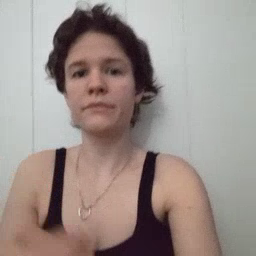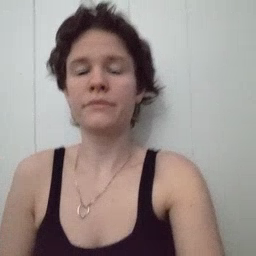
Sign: boat